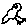
Label: bird